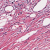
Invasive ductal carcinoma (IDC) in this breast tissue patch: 0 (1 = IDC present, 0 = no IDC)